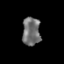
Tissue: prostate
Cell type: Fibroblasts
Senescence score: 0.7427
Nuclear area (px): 499
Mean DAPI intensity: 112.91